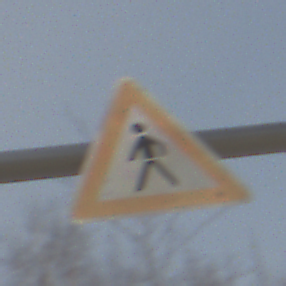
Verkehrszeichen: FussgaengerRechts
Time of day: MorningAfternoon
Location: Outdoor (Nature)
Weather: PartlyCloudy
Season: Winter
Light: Natural